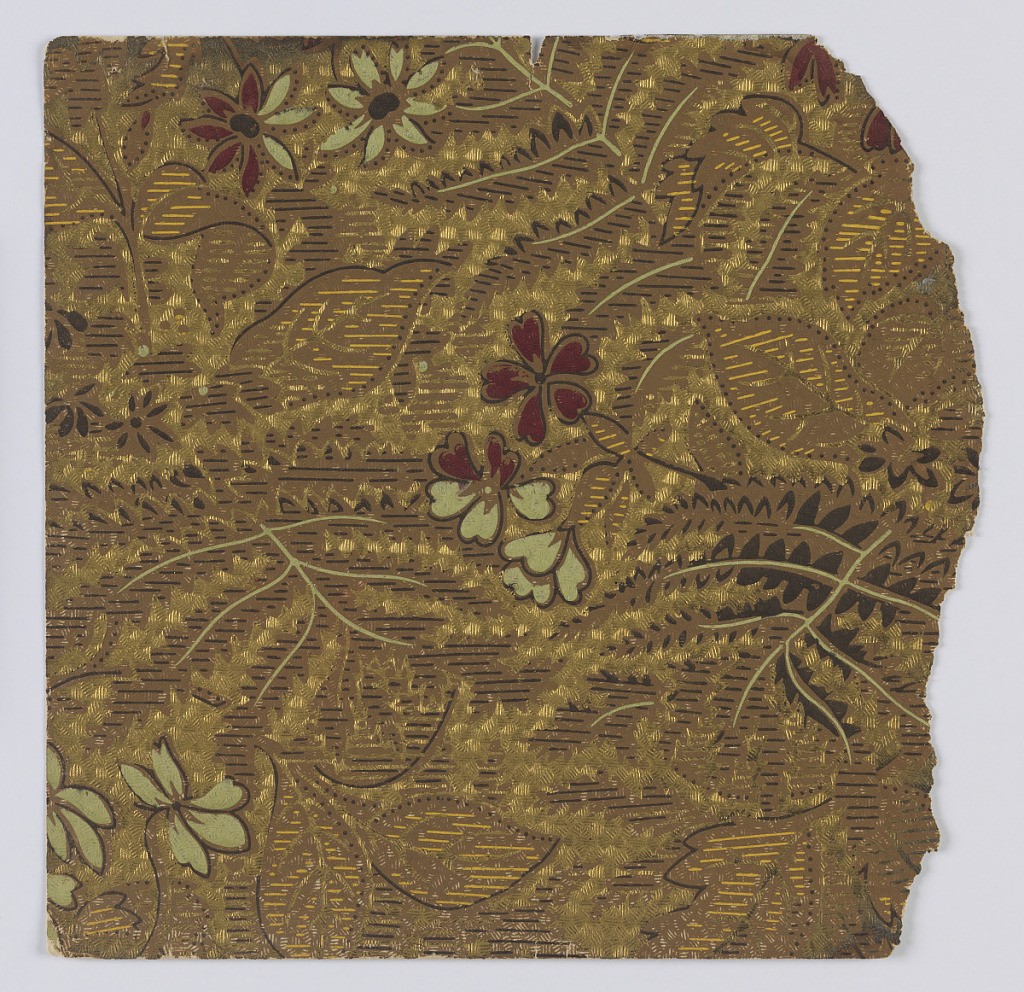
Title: Sidewall sample
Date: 1880–90
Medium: Machine-printed on paper
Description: Fragmentary wallpapers from sample book, including aesthetic-style and Anglo-Japanesque designs.

72 pages of samples.